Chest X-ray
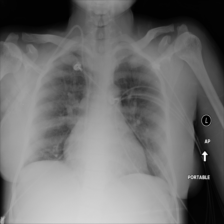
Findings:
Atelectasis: negative
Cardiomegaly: negative
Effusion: negative
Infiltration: negative
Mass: negative
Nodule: negative
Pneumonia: negative
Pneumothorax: negative
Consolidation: negative
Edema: negative
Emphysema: negative
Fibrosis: negative
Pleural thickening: negative
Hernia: negative